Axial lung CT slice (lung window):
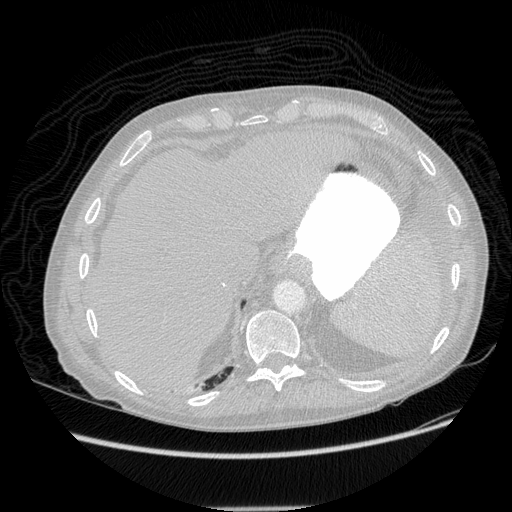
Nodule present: no